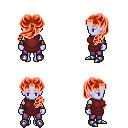
a pixel art fantasy rpg character, female body template, dark elf, purple skin, maroon tunic, magenta pants, red princess hairstyle, cloth bracers, metal boots, four views (front, back, left, right), 2x2 character sprite sheet, small pixel art, hard edges, no anti-aliasing